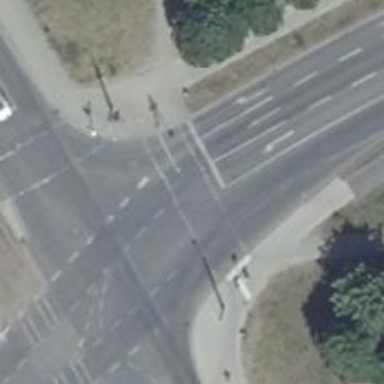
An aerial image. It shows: Road with traffic signals at crossing.